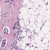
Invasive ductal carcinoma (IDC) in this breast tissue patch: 1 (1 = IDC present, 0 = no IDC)